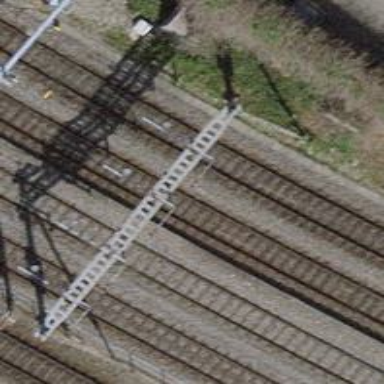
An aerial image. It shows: Railway track with contact lines for electrification.